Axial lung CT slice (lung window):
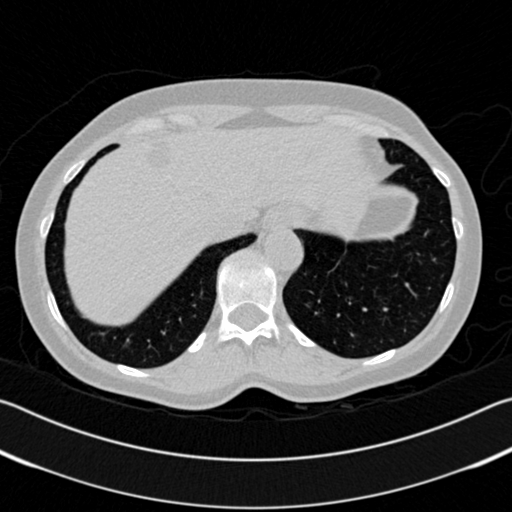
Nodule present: no